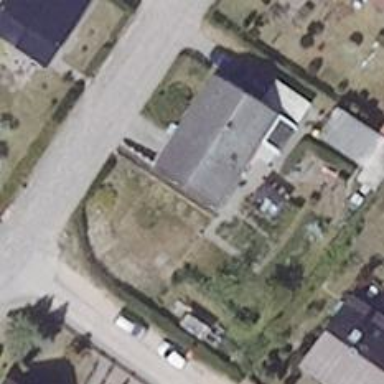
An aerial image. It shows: Simple house.